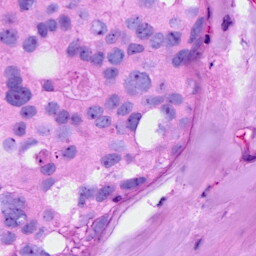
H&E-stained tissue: Breast